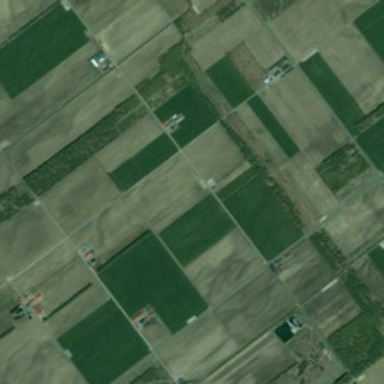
Many pieces of farmlands are together .